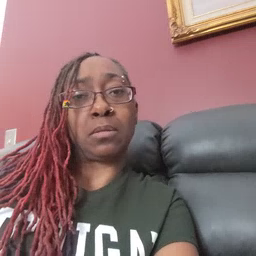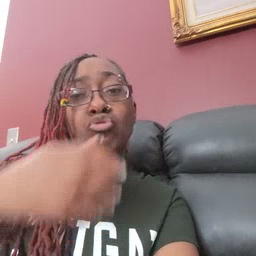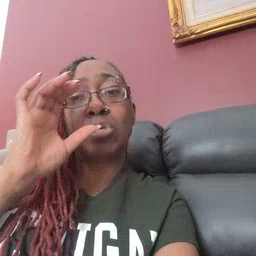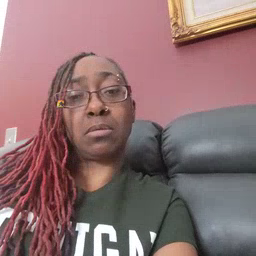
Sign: drink